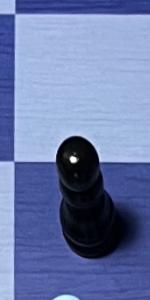
Label: Pawn_Black